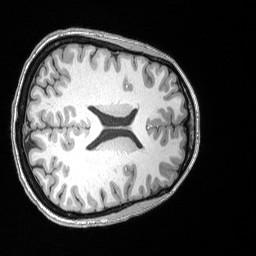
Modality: T1w
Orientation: axial
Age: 29
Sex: female
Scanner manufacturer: siemens
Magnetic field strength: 3 T
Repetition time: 2.53 s
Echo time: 0.00164 s